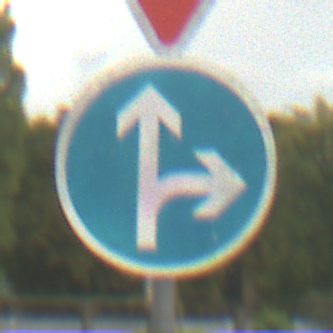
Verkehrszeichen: VorgeschriebeneFahrtrichtungGeradeausOderRechts
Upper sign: VorfahrtGewaehren
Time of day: MorningAfternoon
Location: Outdoor (Suburban)
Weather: PartlyCloudy
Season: NotSpecified
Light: Natural